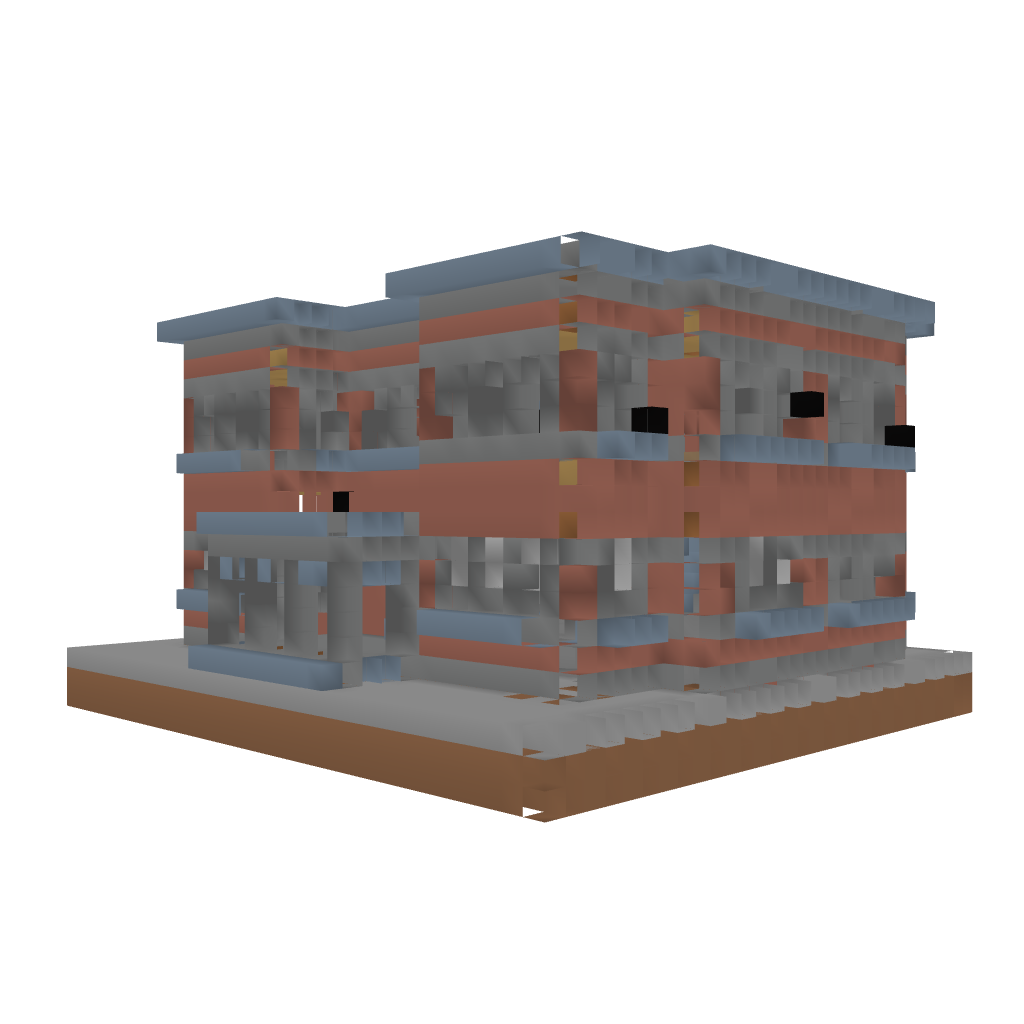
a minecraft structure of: Large brick house